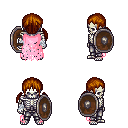
a pixel art fantasy rpg character, male body template, skeleton, pink tattered cape, metal pants, brunette twin-tailed hairstyle, white cloth bandages, shield, four views (front, back, left, right), 2x2 character sprite sheet, small pixel art, hard edges, no anti-aliasing